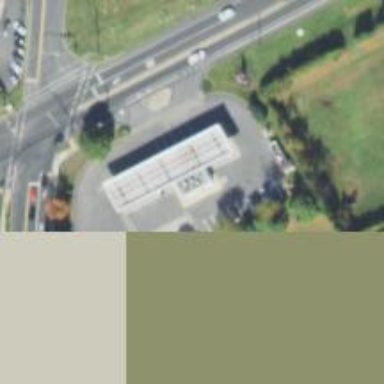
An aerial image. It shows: Convenience shop.